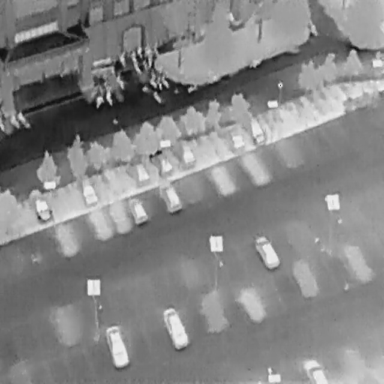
There are 33 objects shown in the infrared image, including 13 Cars, and 20 Bicycles.